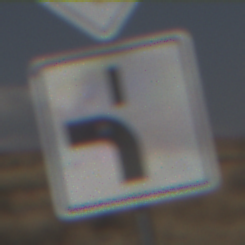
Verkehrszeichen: VerlaufVorfahrtsstrasse5
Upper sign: Vorfahrtsstrasse
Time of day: Midday
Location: Outdoor (Nature)
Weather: PartlyCloudy
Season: NotSpecified
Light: Natural